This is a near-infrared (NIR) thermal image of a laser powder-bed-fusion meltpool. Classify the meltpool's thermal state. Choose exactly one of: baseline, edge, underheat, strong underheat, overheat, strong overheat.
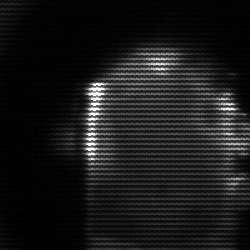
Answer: baseline